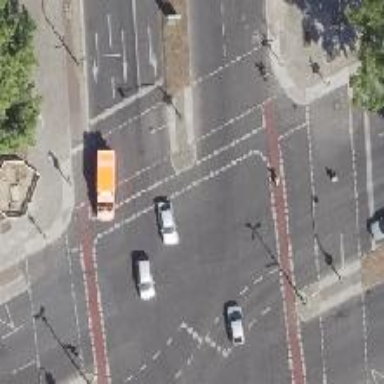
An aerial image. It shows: Asphalt footway with crossing equipped with traffic signals.